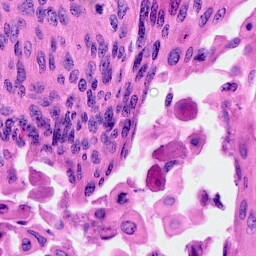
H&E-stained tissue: Cervix